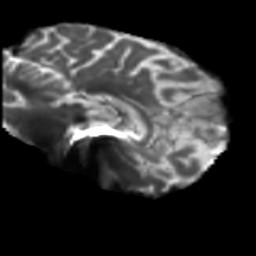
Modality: T2w
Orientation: sagittal
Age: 75
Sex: male
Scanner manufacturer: siemens
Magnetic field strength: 3 T
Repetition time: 5.25 s
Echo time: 0.08 s